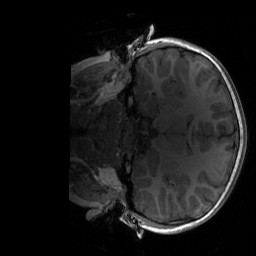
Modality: T1w
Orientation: coronal
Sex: female
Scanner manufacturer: siemens
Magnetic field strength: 3 T
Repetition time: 1.9 s
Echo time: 0.00243 s